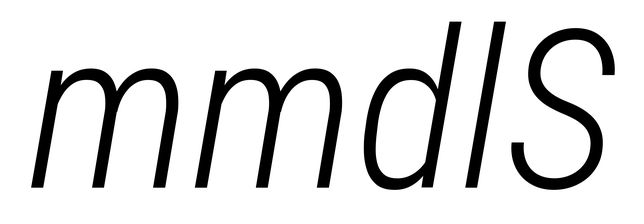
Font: Roboto-Italic_Condensed_Light_Italic